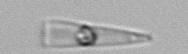
Label: Licmophora